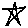
Label: star